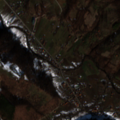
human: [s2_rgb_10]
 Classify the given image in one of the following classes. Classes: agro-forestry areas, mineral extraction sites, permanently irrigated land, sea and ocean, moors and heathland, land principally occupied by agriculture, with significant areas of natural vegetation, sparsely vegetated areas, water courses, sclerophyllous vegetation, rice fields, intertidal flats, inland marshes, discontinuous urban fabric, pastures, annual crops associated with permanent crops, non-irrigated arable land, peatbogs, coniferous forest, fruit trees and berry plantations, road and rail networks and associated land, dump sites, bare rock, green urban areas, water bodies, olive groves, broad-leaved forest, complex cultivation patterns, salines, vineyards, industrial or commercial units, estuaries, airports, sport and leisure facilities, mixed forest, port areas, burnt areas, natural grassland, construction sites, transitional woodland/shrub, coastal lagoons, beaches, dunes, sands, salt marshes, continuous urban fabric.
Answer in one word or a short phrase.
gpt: complex cultivation patterns, land principally occupied by agriculture, with significant areas of natural vegetation, broad-leaved forest